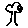
Label: tree